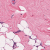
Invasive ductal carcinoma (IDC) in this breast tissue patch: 0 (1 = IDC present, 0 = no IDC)